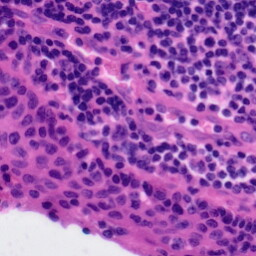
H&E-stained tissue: Tonsil